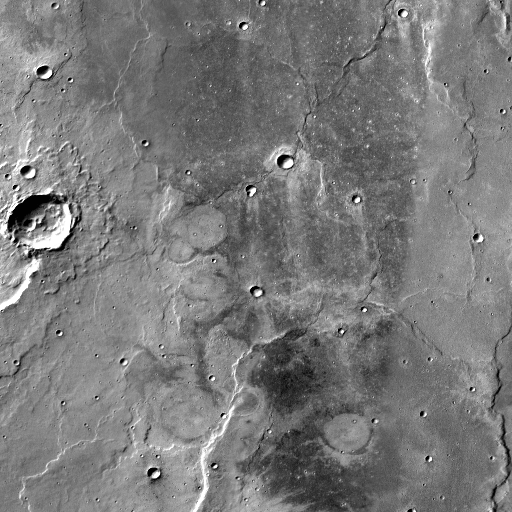
Crater classes present: Background, Other, Layered, Buried